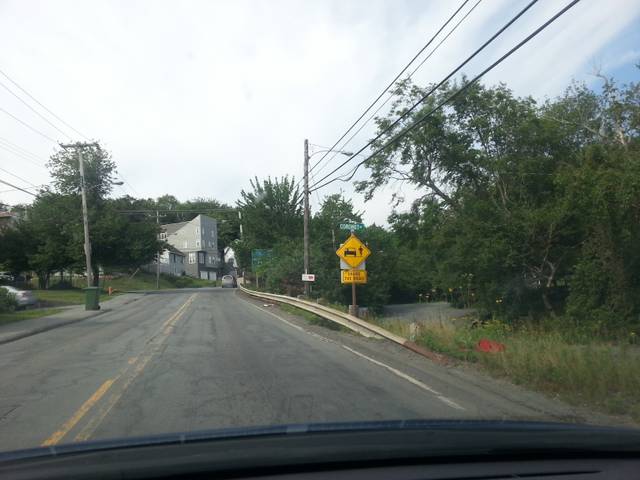
Region: Canada
Coordinates: 44.637, -63.631